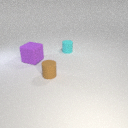
small brown rubber cylinder in front of large purple rubber cube